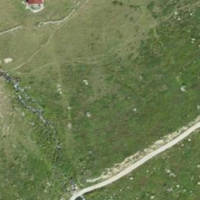
EUNIS habitat code: 26
Species observed at this site:
Dactylorhiza majalis
Campanula barbata
Anthus spinoletta